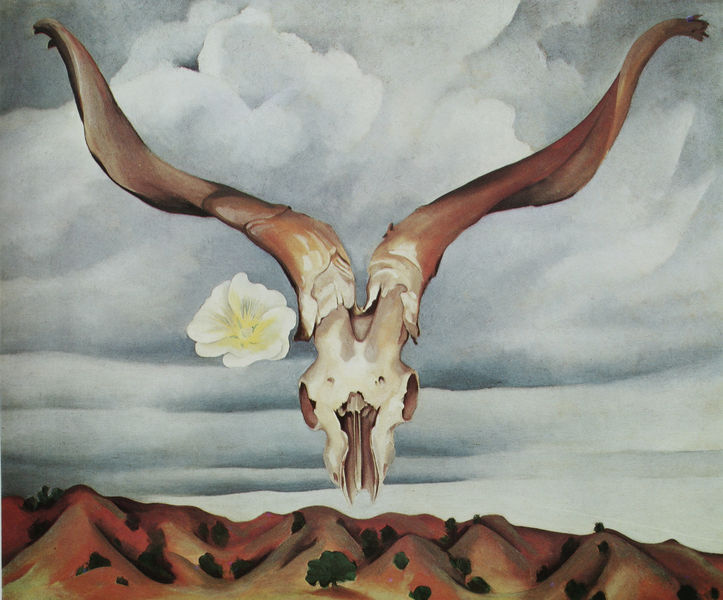
Titel: Ram's Head with Hollyhock
Künstler: Georgia O'Keeffe
Institution: Privatsammlung
Schlagwörter: dunkel, gemälde, himmel, weiß, wolken, bäume, gelb, grün, landschaft, blume, braun, grau, hintergrund, vordergrund, blüte, rot, schädel, horn, hügel, natur, pflanze, abstrakt, berge, gebirge, modern, surrealismus, knochen, schweben, lilie, dunkle, hörner, geweih, trophäe, südamerika, blühte, gnu, keeffe, rivera, o'eeffe, georgia, keefe, o'eefe, tierschädel, magritte, 0´keeffe, anden, knu, ziegenschädel